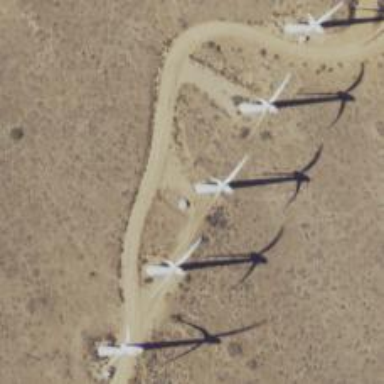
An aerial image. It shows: Wind power generator with wind turbines.